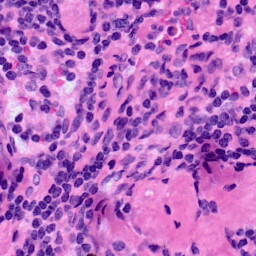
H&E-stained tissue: LymphNode